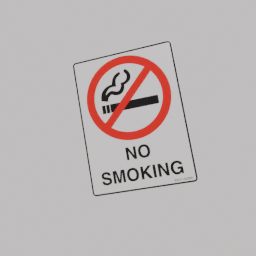
Label: decoration